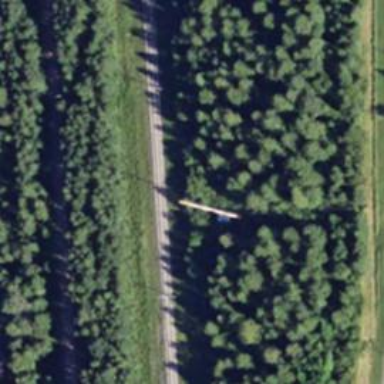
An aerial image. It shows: Man-made mast used for communication purposes.